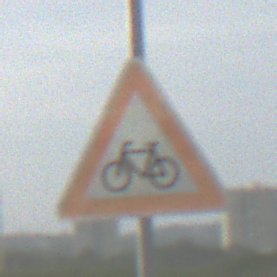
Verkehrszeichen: RadverkehrRechts
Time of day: MorningAfternoon
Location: Outdoor (Suburban)
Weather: PartlyCloudy
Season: NotSpecified
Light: Natural